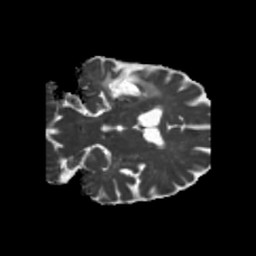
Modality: MD
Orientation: coronal
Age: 72
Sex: male
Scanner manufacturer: siemens
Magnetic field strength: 3 T
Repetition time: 5.25 s
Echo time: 0.08 s